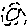
Label: sun